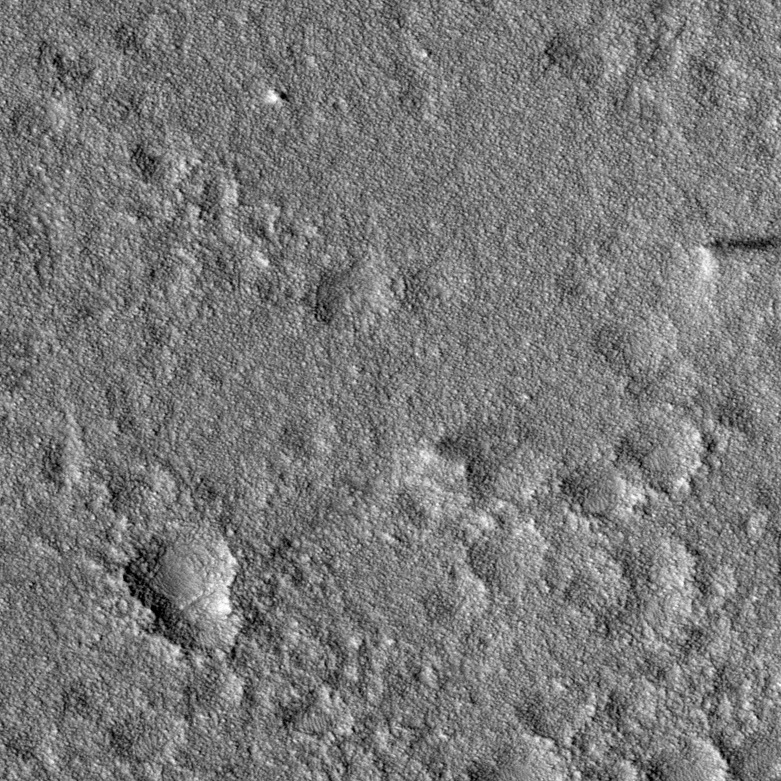
Label: dustdevil